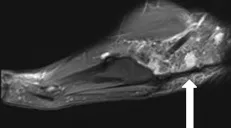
(B) It remains hyperintense on T2FS images.
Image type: radiology (mri)